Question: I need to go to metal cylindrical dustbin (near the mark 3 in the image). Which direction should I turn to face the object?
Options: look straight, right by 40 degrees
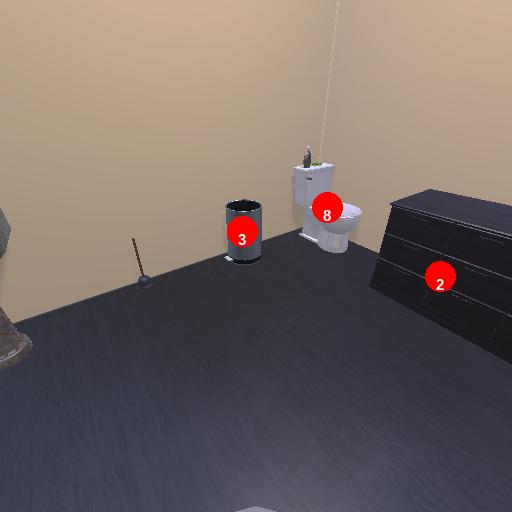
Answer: look straight